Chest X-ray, AP view. Patient: 78 years old, sex M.
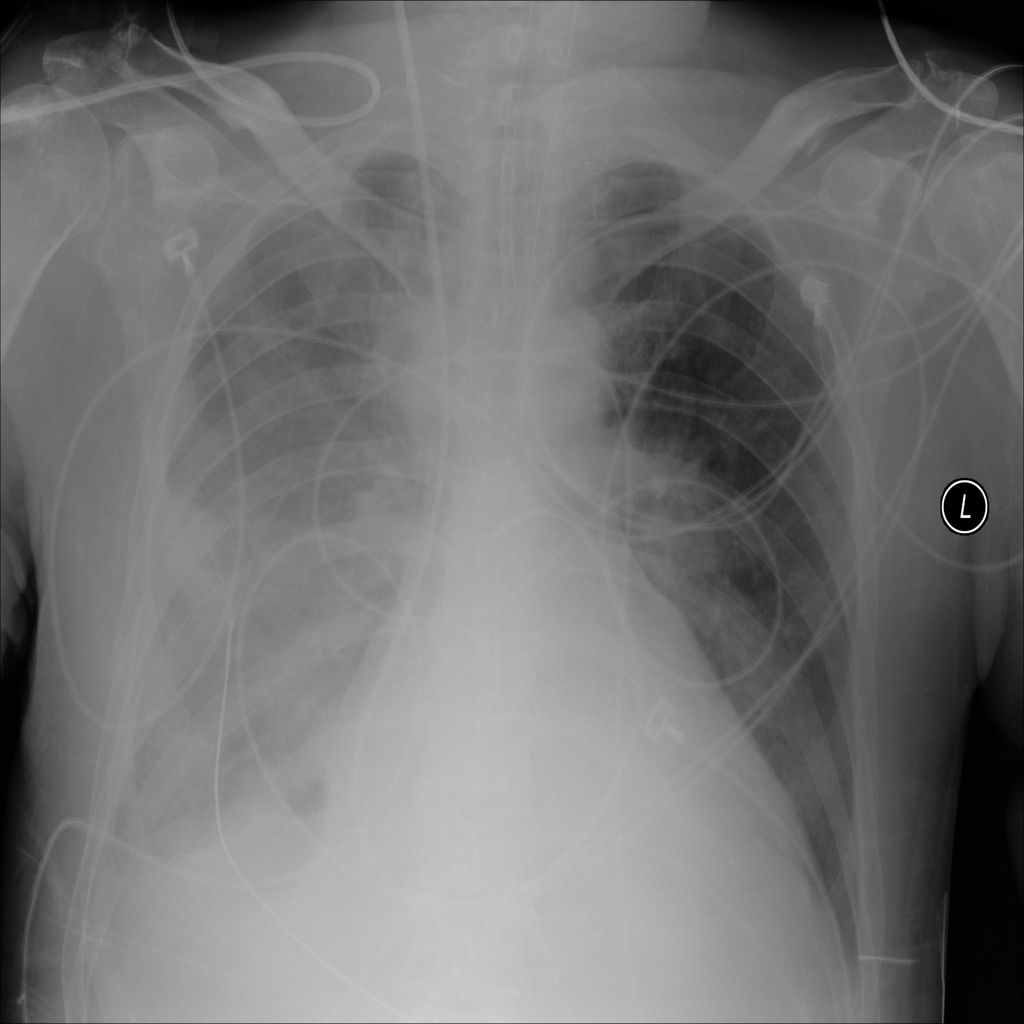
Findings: Effusion